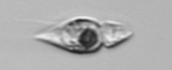
Label: Amphidinium